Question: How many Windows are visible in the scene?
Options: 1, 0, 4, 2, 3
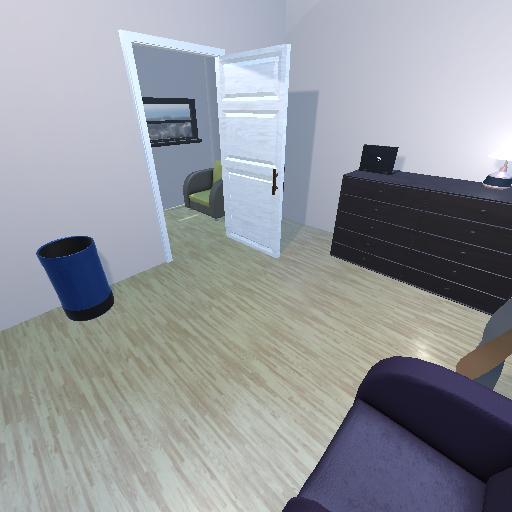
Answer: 1